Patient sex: F
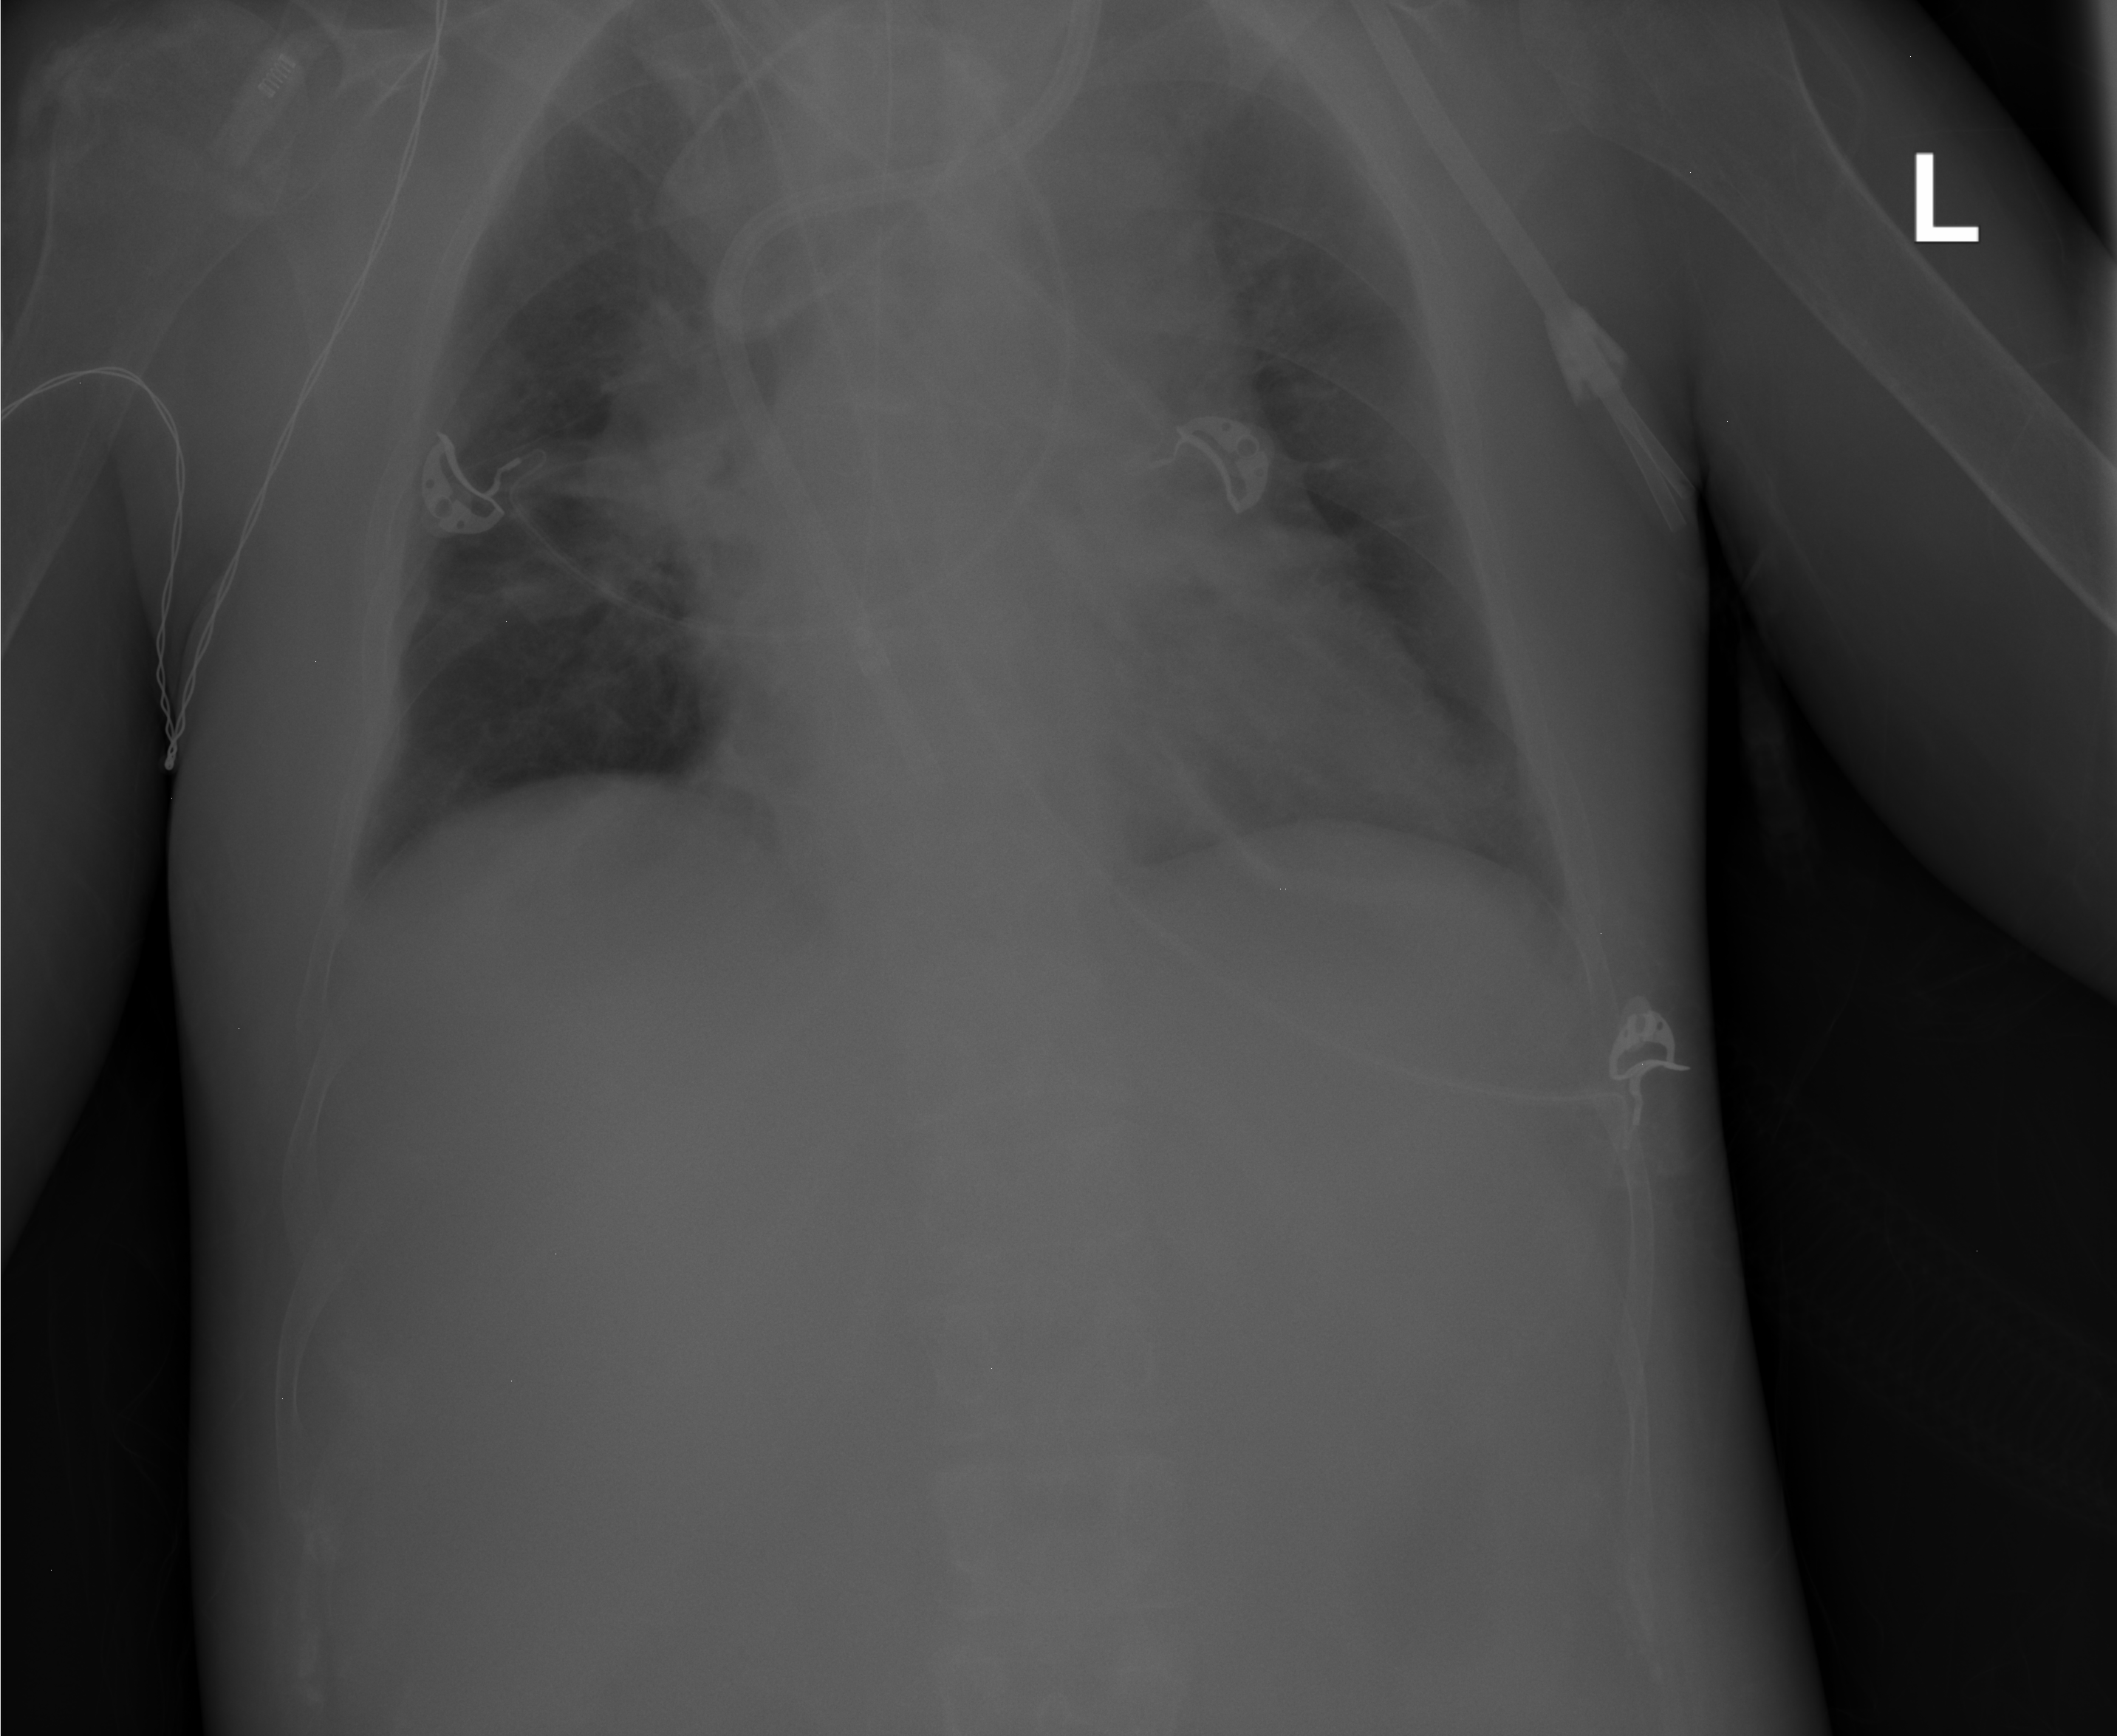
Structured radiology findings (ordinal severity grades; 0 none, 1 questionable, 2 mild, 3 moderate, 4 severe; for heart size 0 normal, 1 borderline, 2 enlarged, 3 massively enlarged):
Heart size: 1
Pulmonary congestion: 0
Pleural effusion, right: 0
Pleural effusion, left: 0
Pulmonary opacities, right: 2
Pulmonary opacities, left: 0
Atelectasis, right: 2
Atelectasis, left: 2